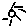
Label: sun